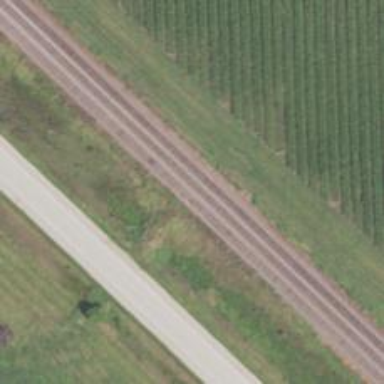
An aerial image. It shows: Level crossing along the railway.